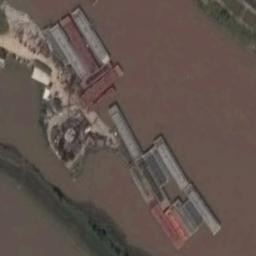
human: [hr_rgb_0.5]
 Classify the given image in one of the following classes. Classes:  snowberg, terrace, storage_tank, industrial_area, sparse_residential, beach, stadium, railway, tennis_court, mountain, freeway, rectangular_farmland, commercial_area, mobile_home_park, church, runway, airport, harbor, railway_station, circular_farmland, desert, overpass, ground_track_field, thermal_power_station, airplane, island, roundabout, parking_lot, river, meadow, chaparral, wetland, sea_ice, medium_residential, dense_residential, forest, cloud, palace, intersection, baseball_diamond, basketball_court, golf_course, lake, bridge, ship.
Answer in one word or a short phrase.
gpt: ship